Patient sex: M
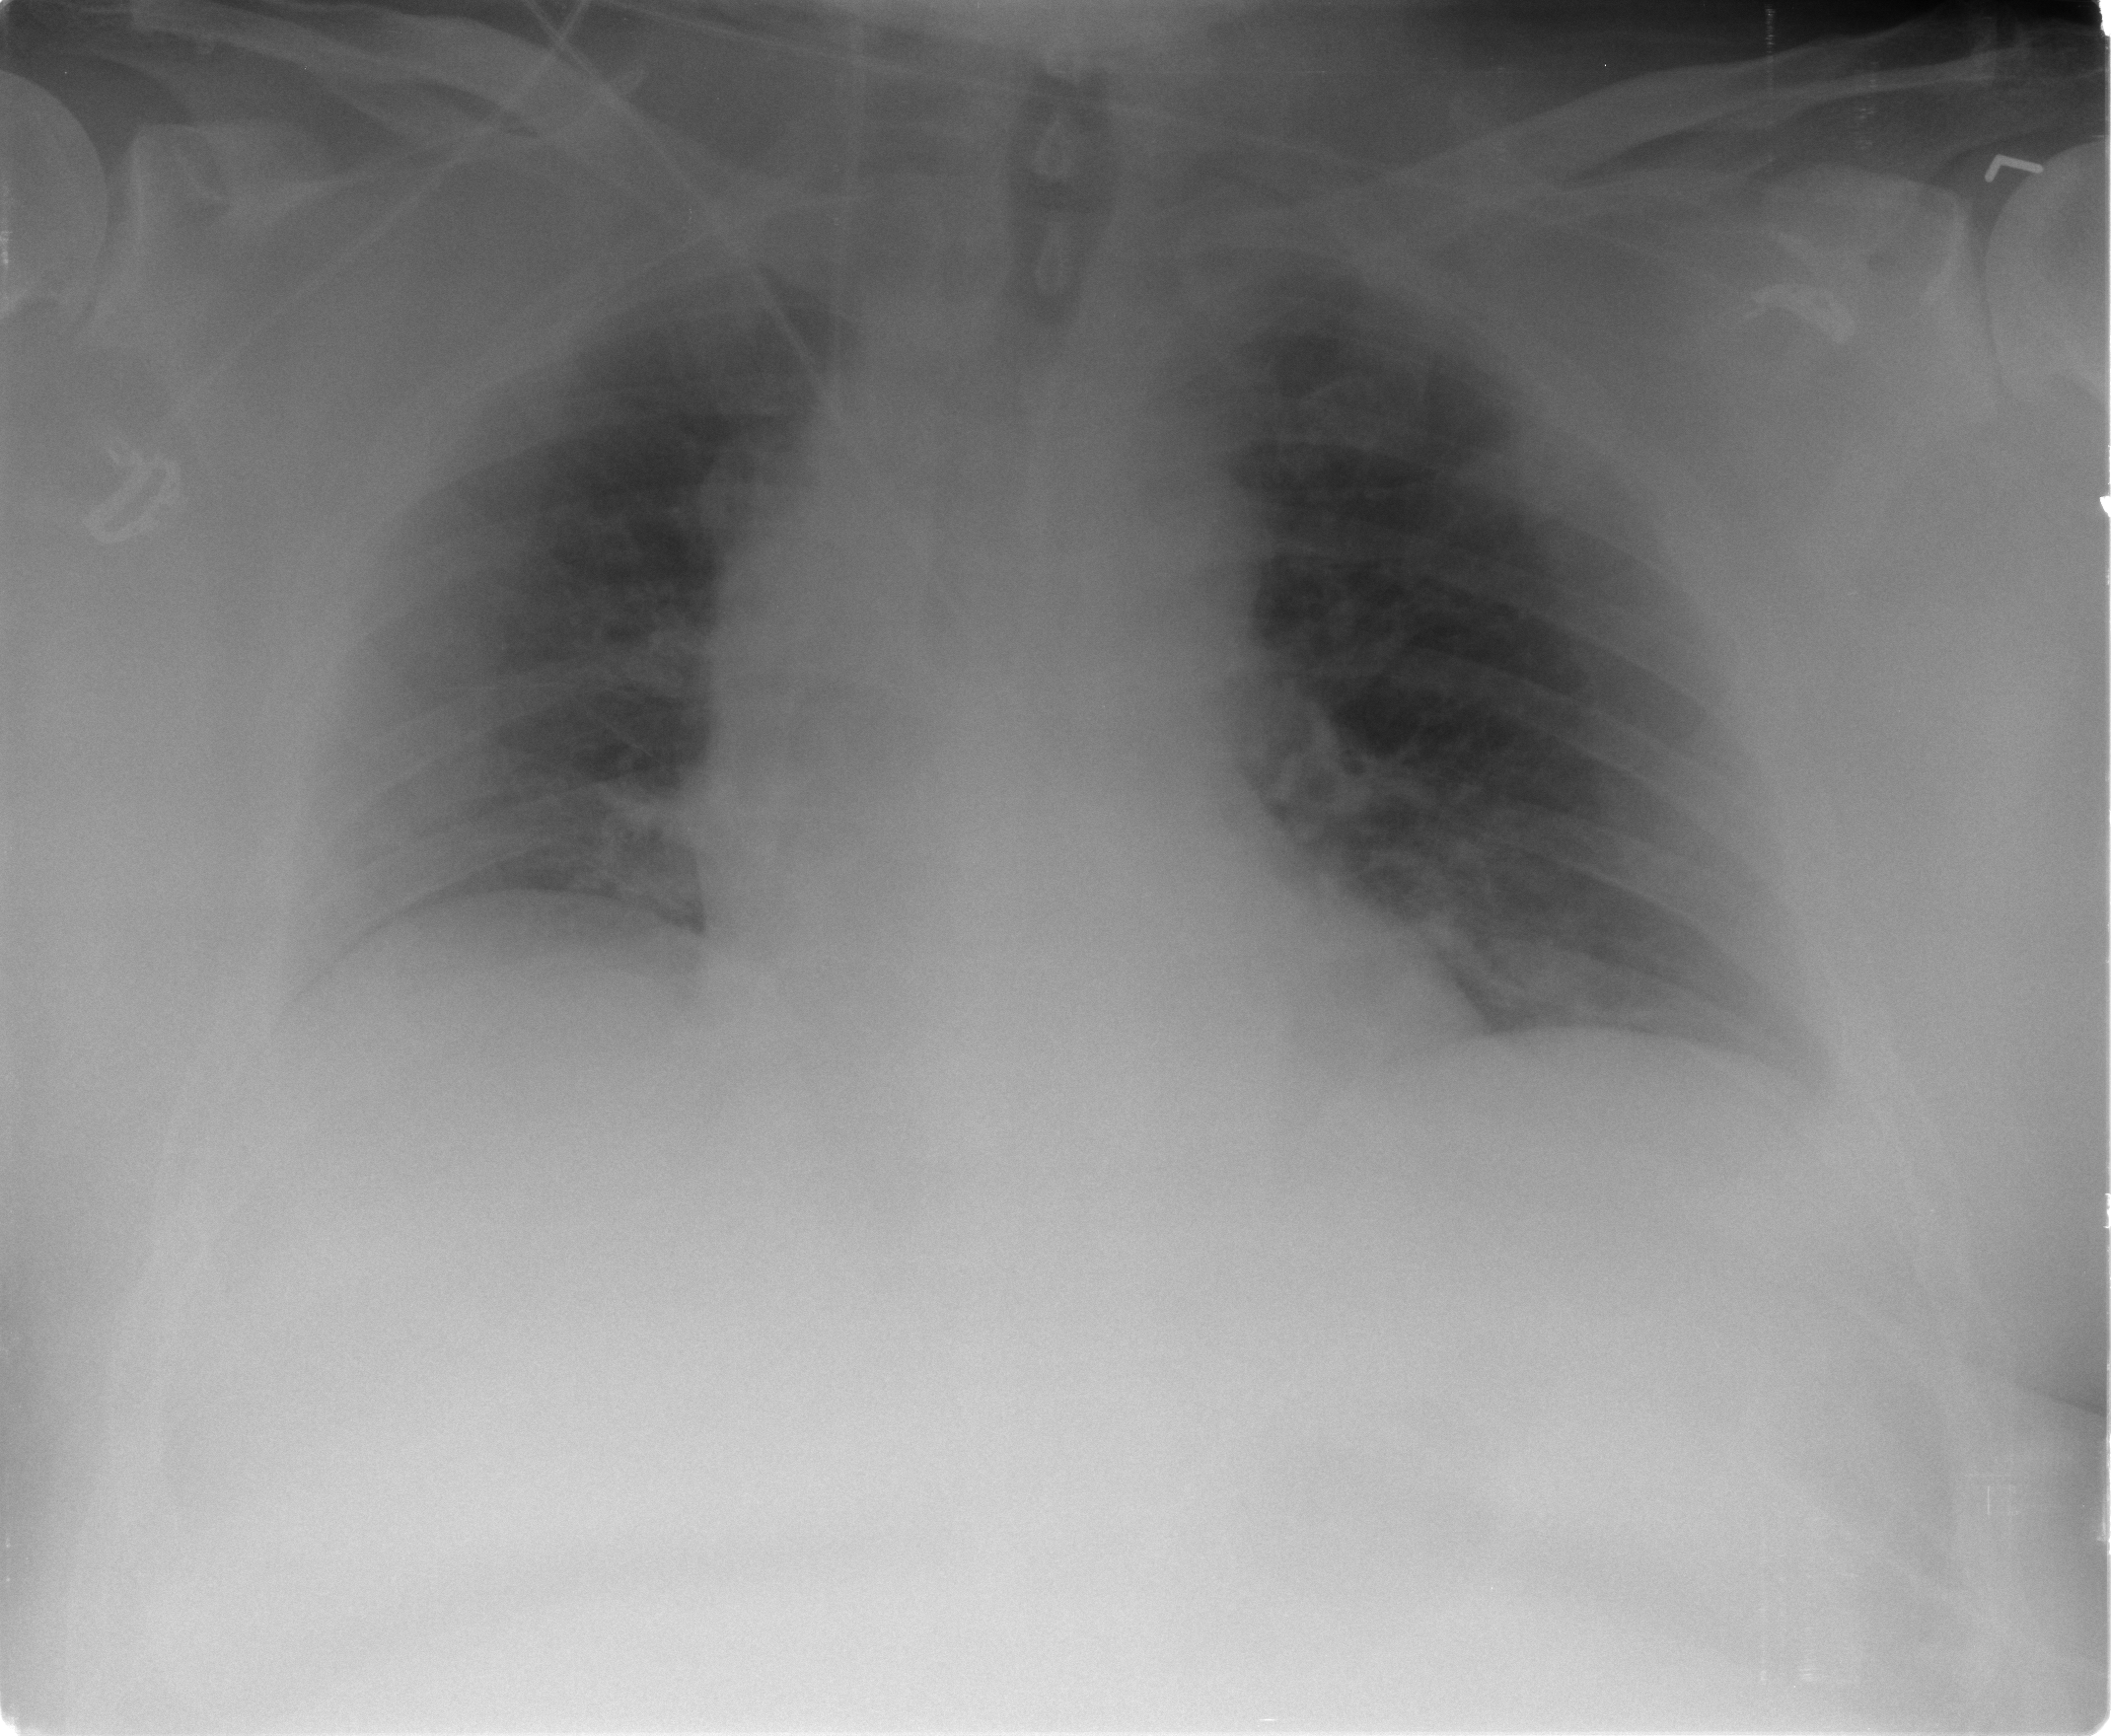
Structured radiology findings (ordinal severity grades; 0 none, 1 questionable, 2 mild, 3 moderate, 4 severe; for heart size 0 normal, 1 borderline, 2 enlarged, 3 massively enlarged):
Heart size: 2
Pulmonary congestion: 0
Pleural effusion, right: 0
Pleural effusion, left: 2
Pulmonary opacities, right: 0
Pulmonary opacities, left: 0
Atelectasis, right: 0
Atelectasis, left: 0